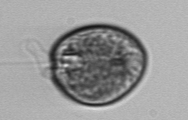
Label: Prorocentrum